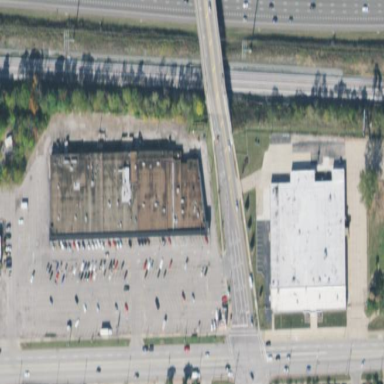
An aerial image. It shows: Retail building.